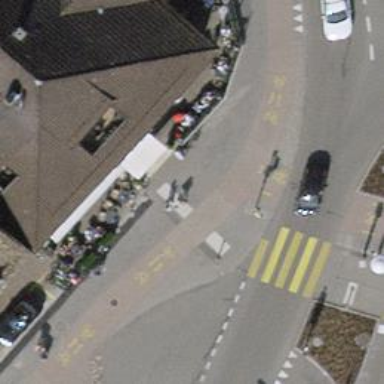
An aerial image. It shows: Marked crossing on asphalt footway.